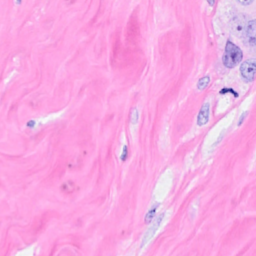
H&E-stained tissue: Breast